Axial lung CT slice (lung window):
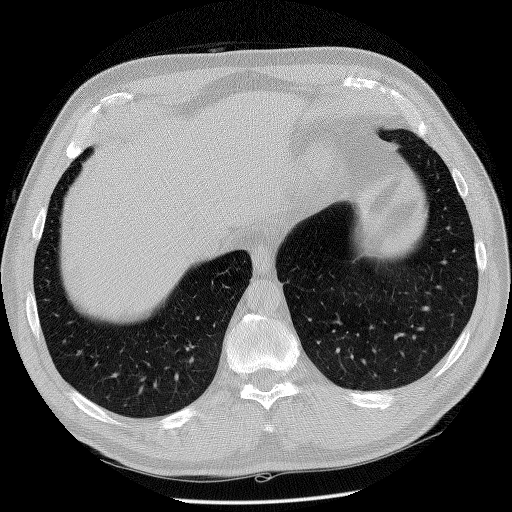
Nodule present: no